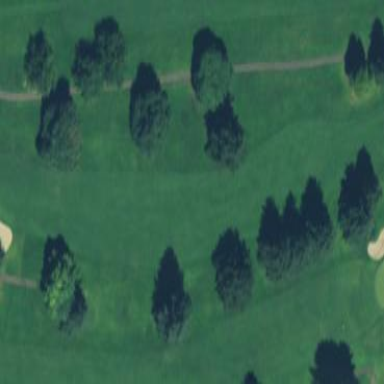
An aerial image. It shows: Golf fairway surrounded by grass.